Question: I have a project with the following layout:

My goal was to have mvn looking in the project lib dir as an additional location for potential libs that would not be found in maven repository like j-text-utils.jar for example. So I added this in the pom.xml
'''
<repositories>
<repository>
<id>lib</id>
<url>file://${project.basedir}/lib</url>
</repository>
</repositories>
'''
I took the idea from here: <URL>
When running mvn compile, it fails to find the relevant libs in the project folder.
Is there anything wrong with the above?
Thx
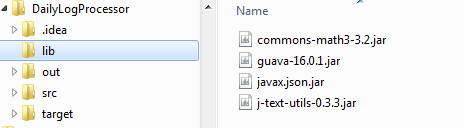
Answer: There is nothing wrong to setup a file based repository. But first and foremost, your directory structure needs to conform to the groupid/artifactid. You should use
'''
set localrepopath=C:\path_to_repo_rootdir
call mvn install:install-file -Dfile=xyz-1.2.jar -DgroupId=com.foo -DartifactId=xyz -Dversion=1.2 -Dpackaging=jar -DlocalRepositoryPath=%localrepopath% -DcreateChecksum=true
'''
It will create directory com
oo.2 with all the pom.xml, jar files, checksum files under it.
Then you need to define the dependency for these newly installed artifacts in your own project pom.xml.
If you do not want to setup local repository and only want to add them to the compile classpath, you can consider using "system" scope dependency, but it will make your build not portable and is discouraged in general.